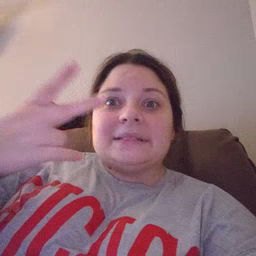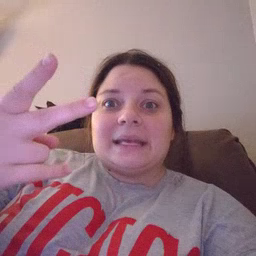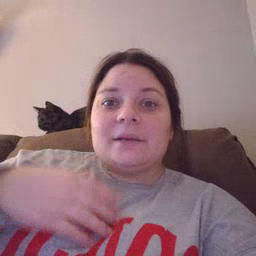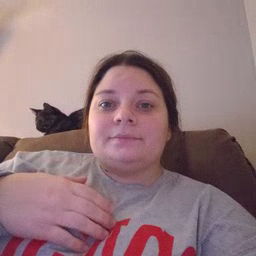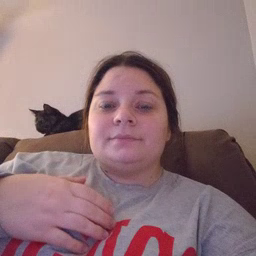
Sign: see